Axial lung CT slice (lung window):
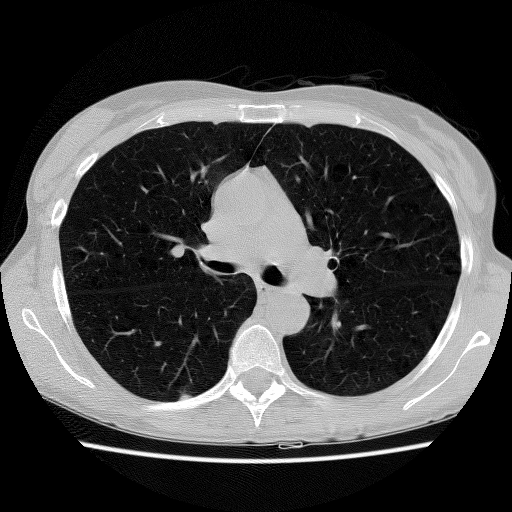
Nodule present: yes
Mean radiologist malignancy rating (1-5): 2